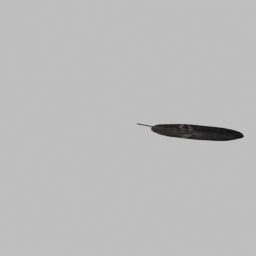
Label: animals